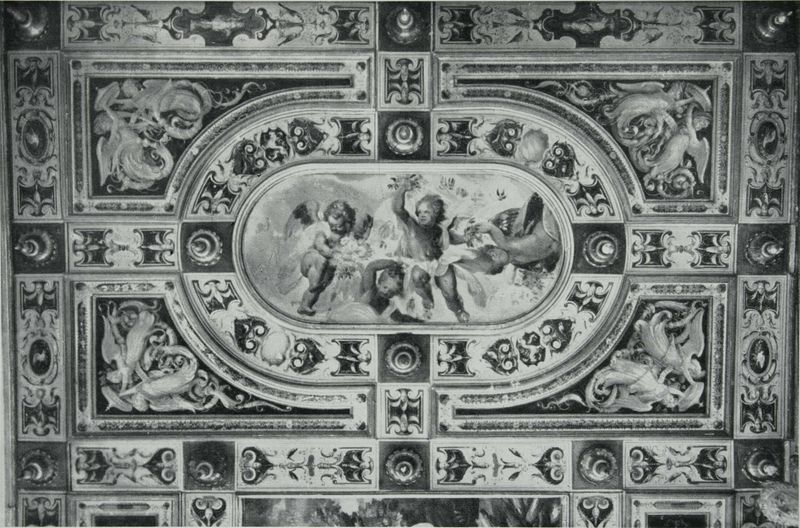
Titel: Thronsaal. Deckenausschnitt
Standort: Landshut
Institution: Burg Trausnitz
Schlagwörter: flügel, gemälde, himmel, kopf, nackt, vogel, weiß, wolken, blumen, frau, grau, mitte, schwarz, symbol, blüten, tuch, flächig, malerei, muster, ornament, teppich, architektur, barock, rahmen, felder, kirche, boden, figur, haare, kelch, stoff, decke, kind, pflanzen, krone, renaissance, kinder, oval, rund, engel, putto, ranken, beine, relief, fläche, sepia, figuren, rt, dekoration, bordüre, dick, spielen, detail, symmetrie, dekor, floral, ornamente, verzierung, streifen, stuck, nabel, knöpfe, foto, fotografie, oben, rechtecke, spiel, medaillon, kreuz, rechteck, symmetrisch, barfuß, schwarz-weiss, schlange, entwurf, mythologie, zwickel, rom, photo, quadrate, kontraste, rosette, dekce, manierismus, mythos, fabelwesen, zentrum, kasetten, kassetten, deckengemälde, fresko, zierde, schnecke, schnecken, teuer, oranament, putten, ornamentik, verzeirung, fotographie, putti, quadrat, viereck, vierecke, arabesken, verzierungen, fresco, rosetten, friese, kasette, kronen, deckenmalerei, rocaille, einteilungen, masken, grotesken, freske, puten, deckenfresko, deckenbild, himmelreich, deckenfresco, deckemalerei, schlane, separiert, wuadrate, symmetrei, fleder, pueeo, deckengestaltung, sympbol